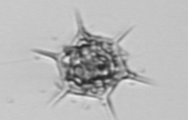
Label: Dictyocha